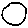
Label: circle